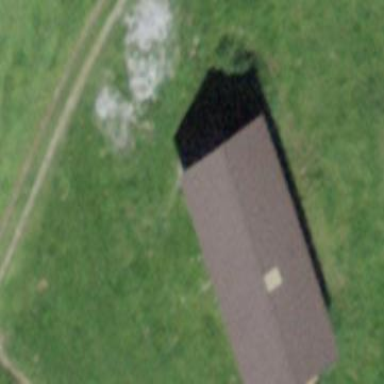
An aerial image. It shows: Farm auxiliary building with gabled roof.